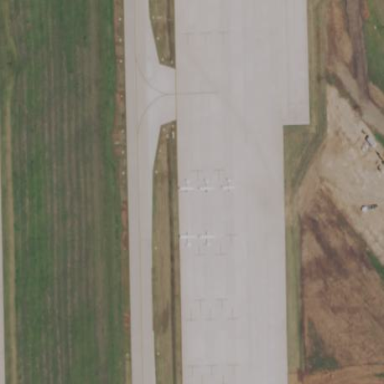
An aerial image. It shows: Apron at the airport.